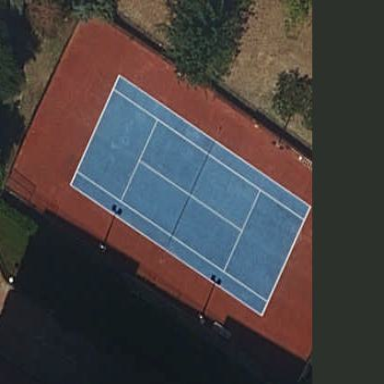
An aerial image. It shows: Tennis court in leisure pitch.